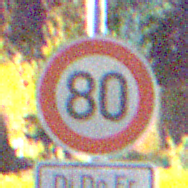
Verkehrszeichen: Geschwindigkeit80
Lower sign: ZeitangabenMitBeschraenkungAufWochentage3
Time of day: Night
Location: Outdoor (Suburban)
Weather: PartlyCloudy
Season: NotSpecified
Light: Artificial